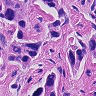
Metastatic tissue present: yes